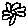
Label: flower